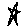
Label: star